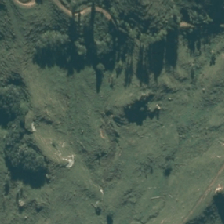
Land cover: high_producing_grassland